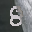
Label: 8